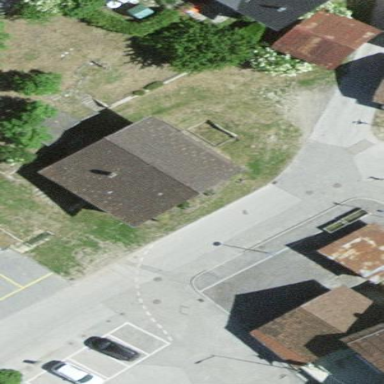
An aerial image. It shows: Residential building.